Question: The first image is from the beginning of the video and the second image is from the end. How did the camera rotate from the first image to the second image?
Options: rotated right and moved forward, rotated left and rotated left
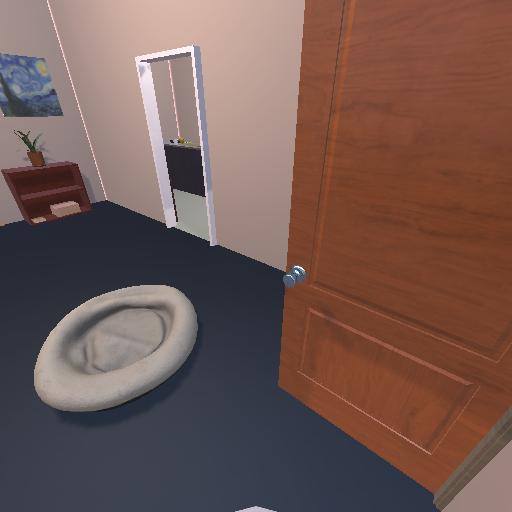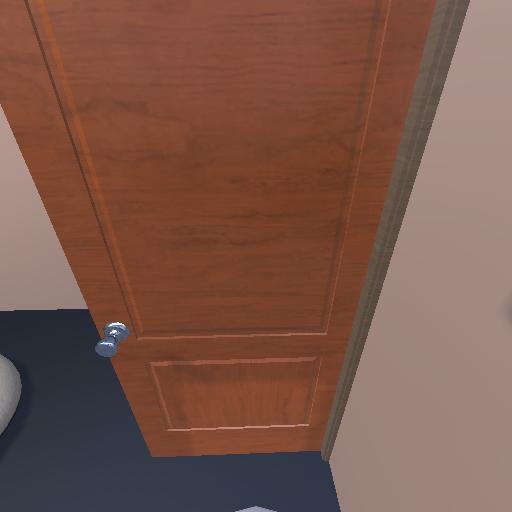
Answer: rotated right and moved forward